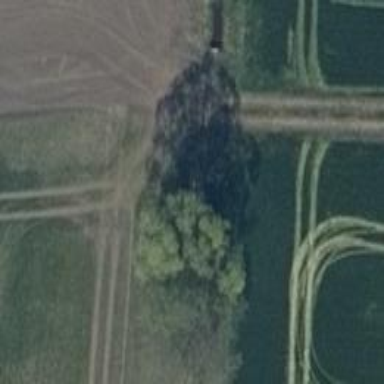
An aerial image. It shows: Row of deciduous broadleaved trees.